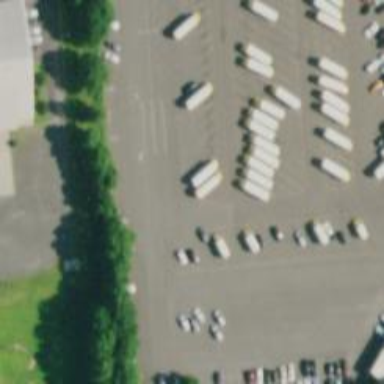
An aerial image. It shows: Industrial area designated as bus depot.